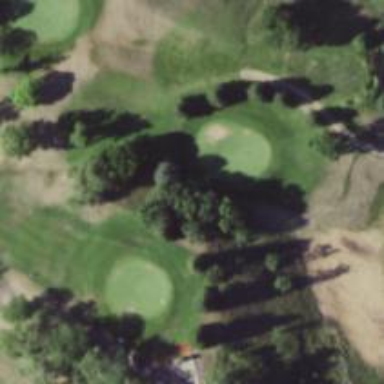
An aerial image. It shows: Golf hole.